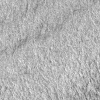
Atmospheric dust classification: not_dusty